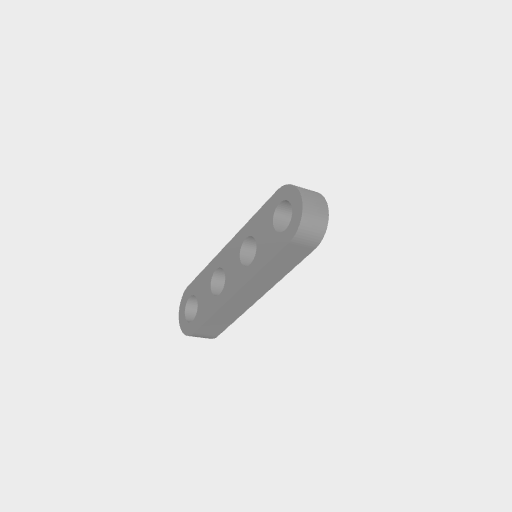
Part: FlatBeam4H